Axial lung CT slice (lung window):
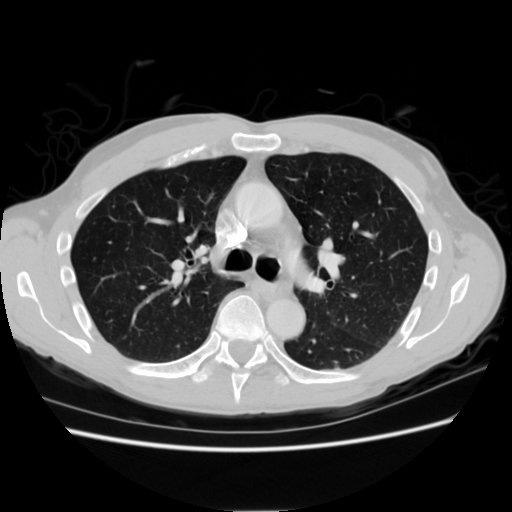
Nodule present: no